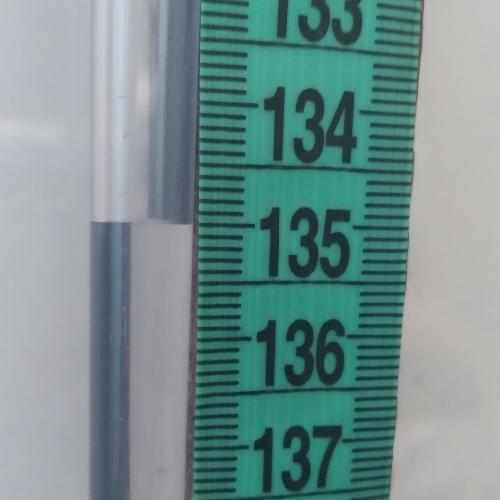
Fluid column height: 135.0 cm